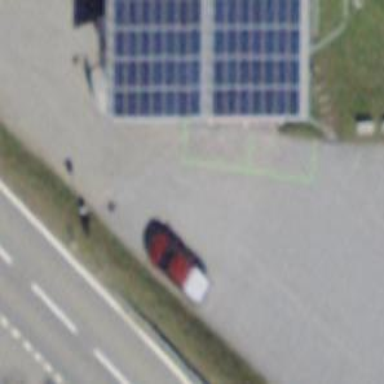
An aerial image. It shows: Charging station.